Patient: sex F, age 71
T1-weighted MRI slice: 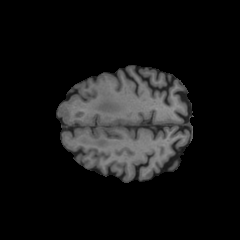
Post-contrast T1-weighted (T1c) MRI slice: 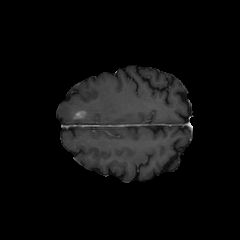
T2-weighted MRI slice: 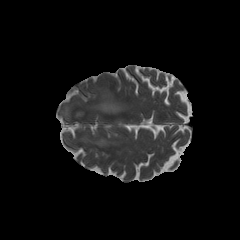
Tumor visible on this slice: yes
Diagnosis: Glioblastoma, IDH-wildtype
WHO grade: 4